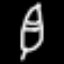
Label: leaf